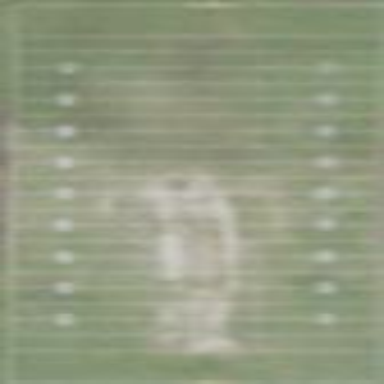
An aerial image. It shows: Pitch for American football.